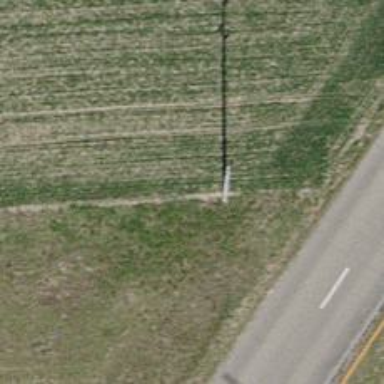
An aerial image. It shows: Minor power line.